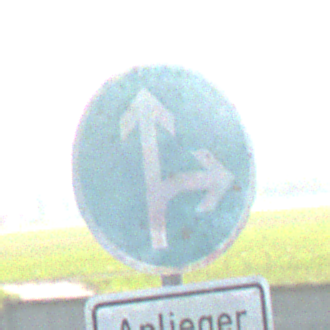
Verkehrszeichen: VorgeschriebeneFahrtrichtungGeradeausOderRechts
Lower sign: PersonengruppenFrei1
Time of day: MorningAfternoon
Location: Outdoor (Special)
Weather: Clear
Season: NotSpecified
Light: Natural